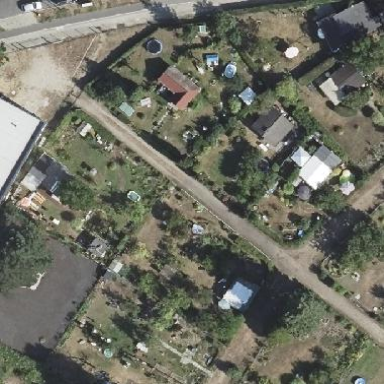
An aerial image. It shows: Plot within allotments.